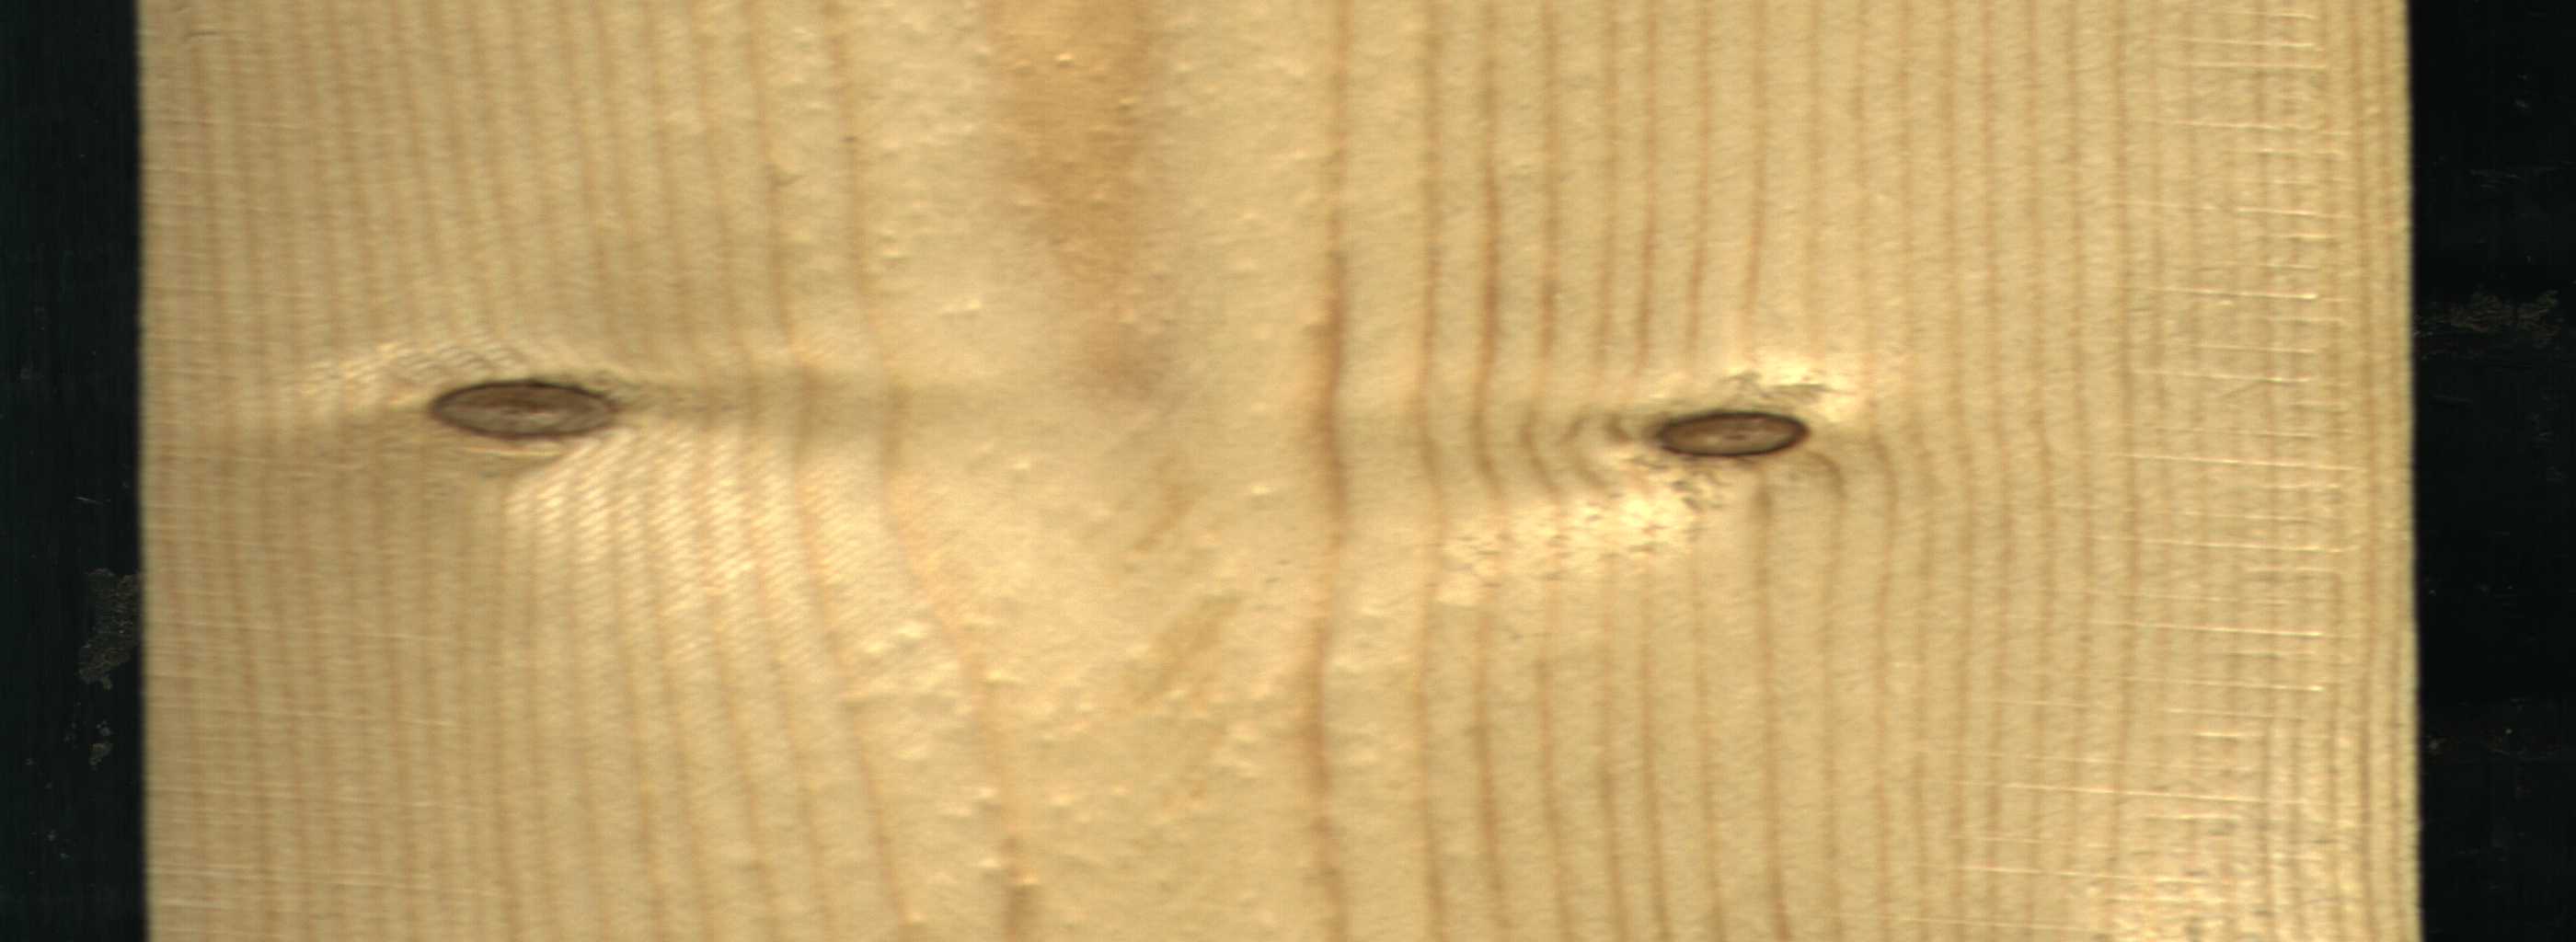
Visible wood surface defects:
Live_Knot
Live_Knot